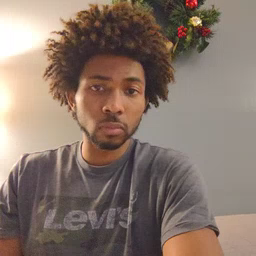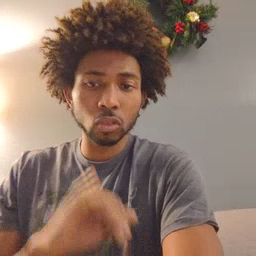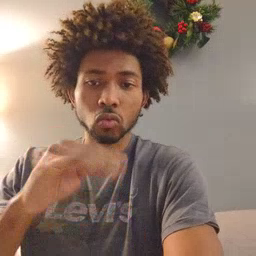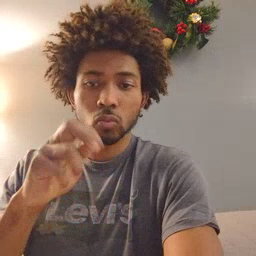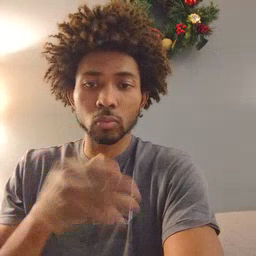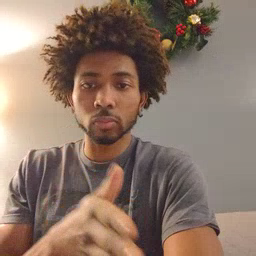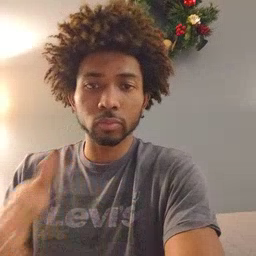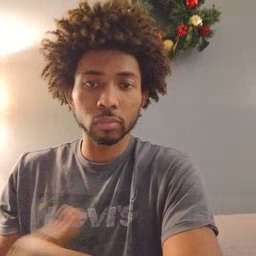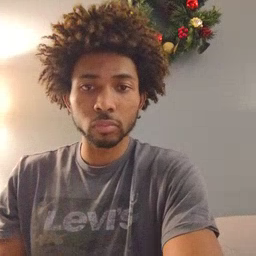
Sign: jeans